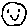
Label: smiley face